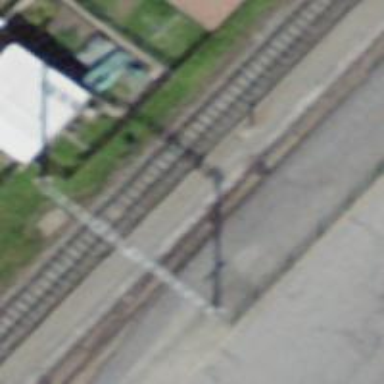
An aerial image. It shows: Railway switch.